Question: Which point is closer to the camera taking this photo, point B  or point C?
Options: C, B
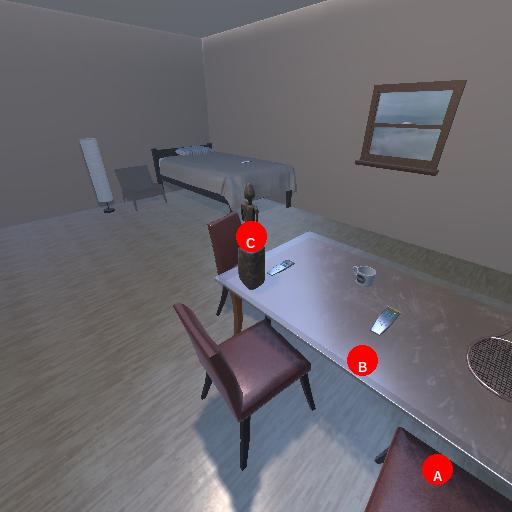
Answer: C